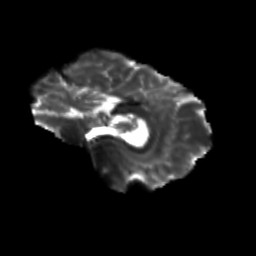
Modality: T2w
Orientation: sagittal
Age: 21
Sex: male
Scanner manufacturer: siemens
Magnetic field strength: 3 T
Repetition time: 3.5 s
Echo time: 0.113 s